Question: Here is an example I have put on <URL>
'''
<div style='width:30px;border:solid 1px'>
<select style='width:100%'>
<option>This is my first option</option>
<option>option</option>
</select>
</div>
<br/>
<br/>
<div style='width:300px;border:solid 1px'>
<select style='width:100%'>
<option>This is my first option</option>
<option>option</option>
</select>
</div>
'''
In every browsers (FF,Chrome,Safari,IE9,IE9 in IE8 mode) other than IE 7/8, the options of the first combo are fully visible. IE8 is limiting the width of the options to the width of the outer div.
Here is a
Any idea how to fix that?
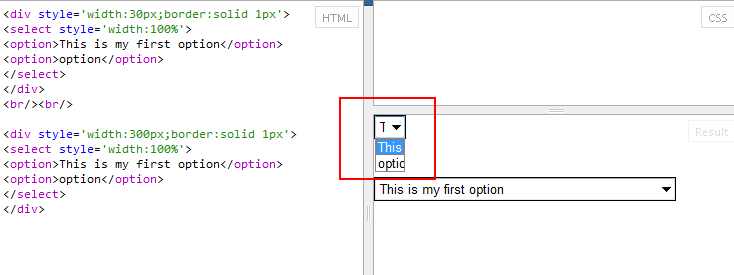
Answer: Sadly there is no css solution for this as it relates to the elements behaviour.
As such I will direct you to another source.
<URL>
This changes the width of the element when it is focused on and sets it back when it loses focus. Not very elegant but still allows the whole option to be seen.
Hope this helps.